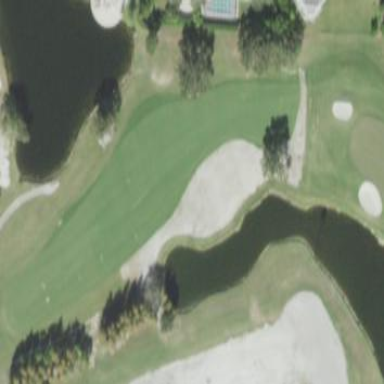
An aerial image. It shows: Sandy area is golf bunker.